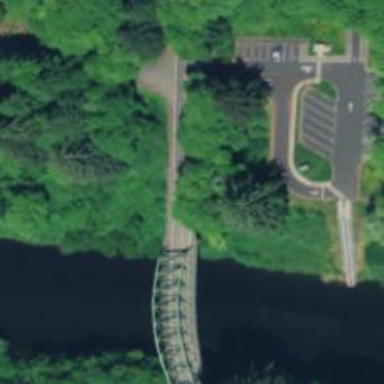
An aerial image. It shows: Secondary road crossing bridge with asphalt surface.